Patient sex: M
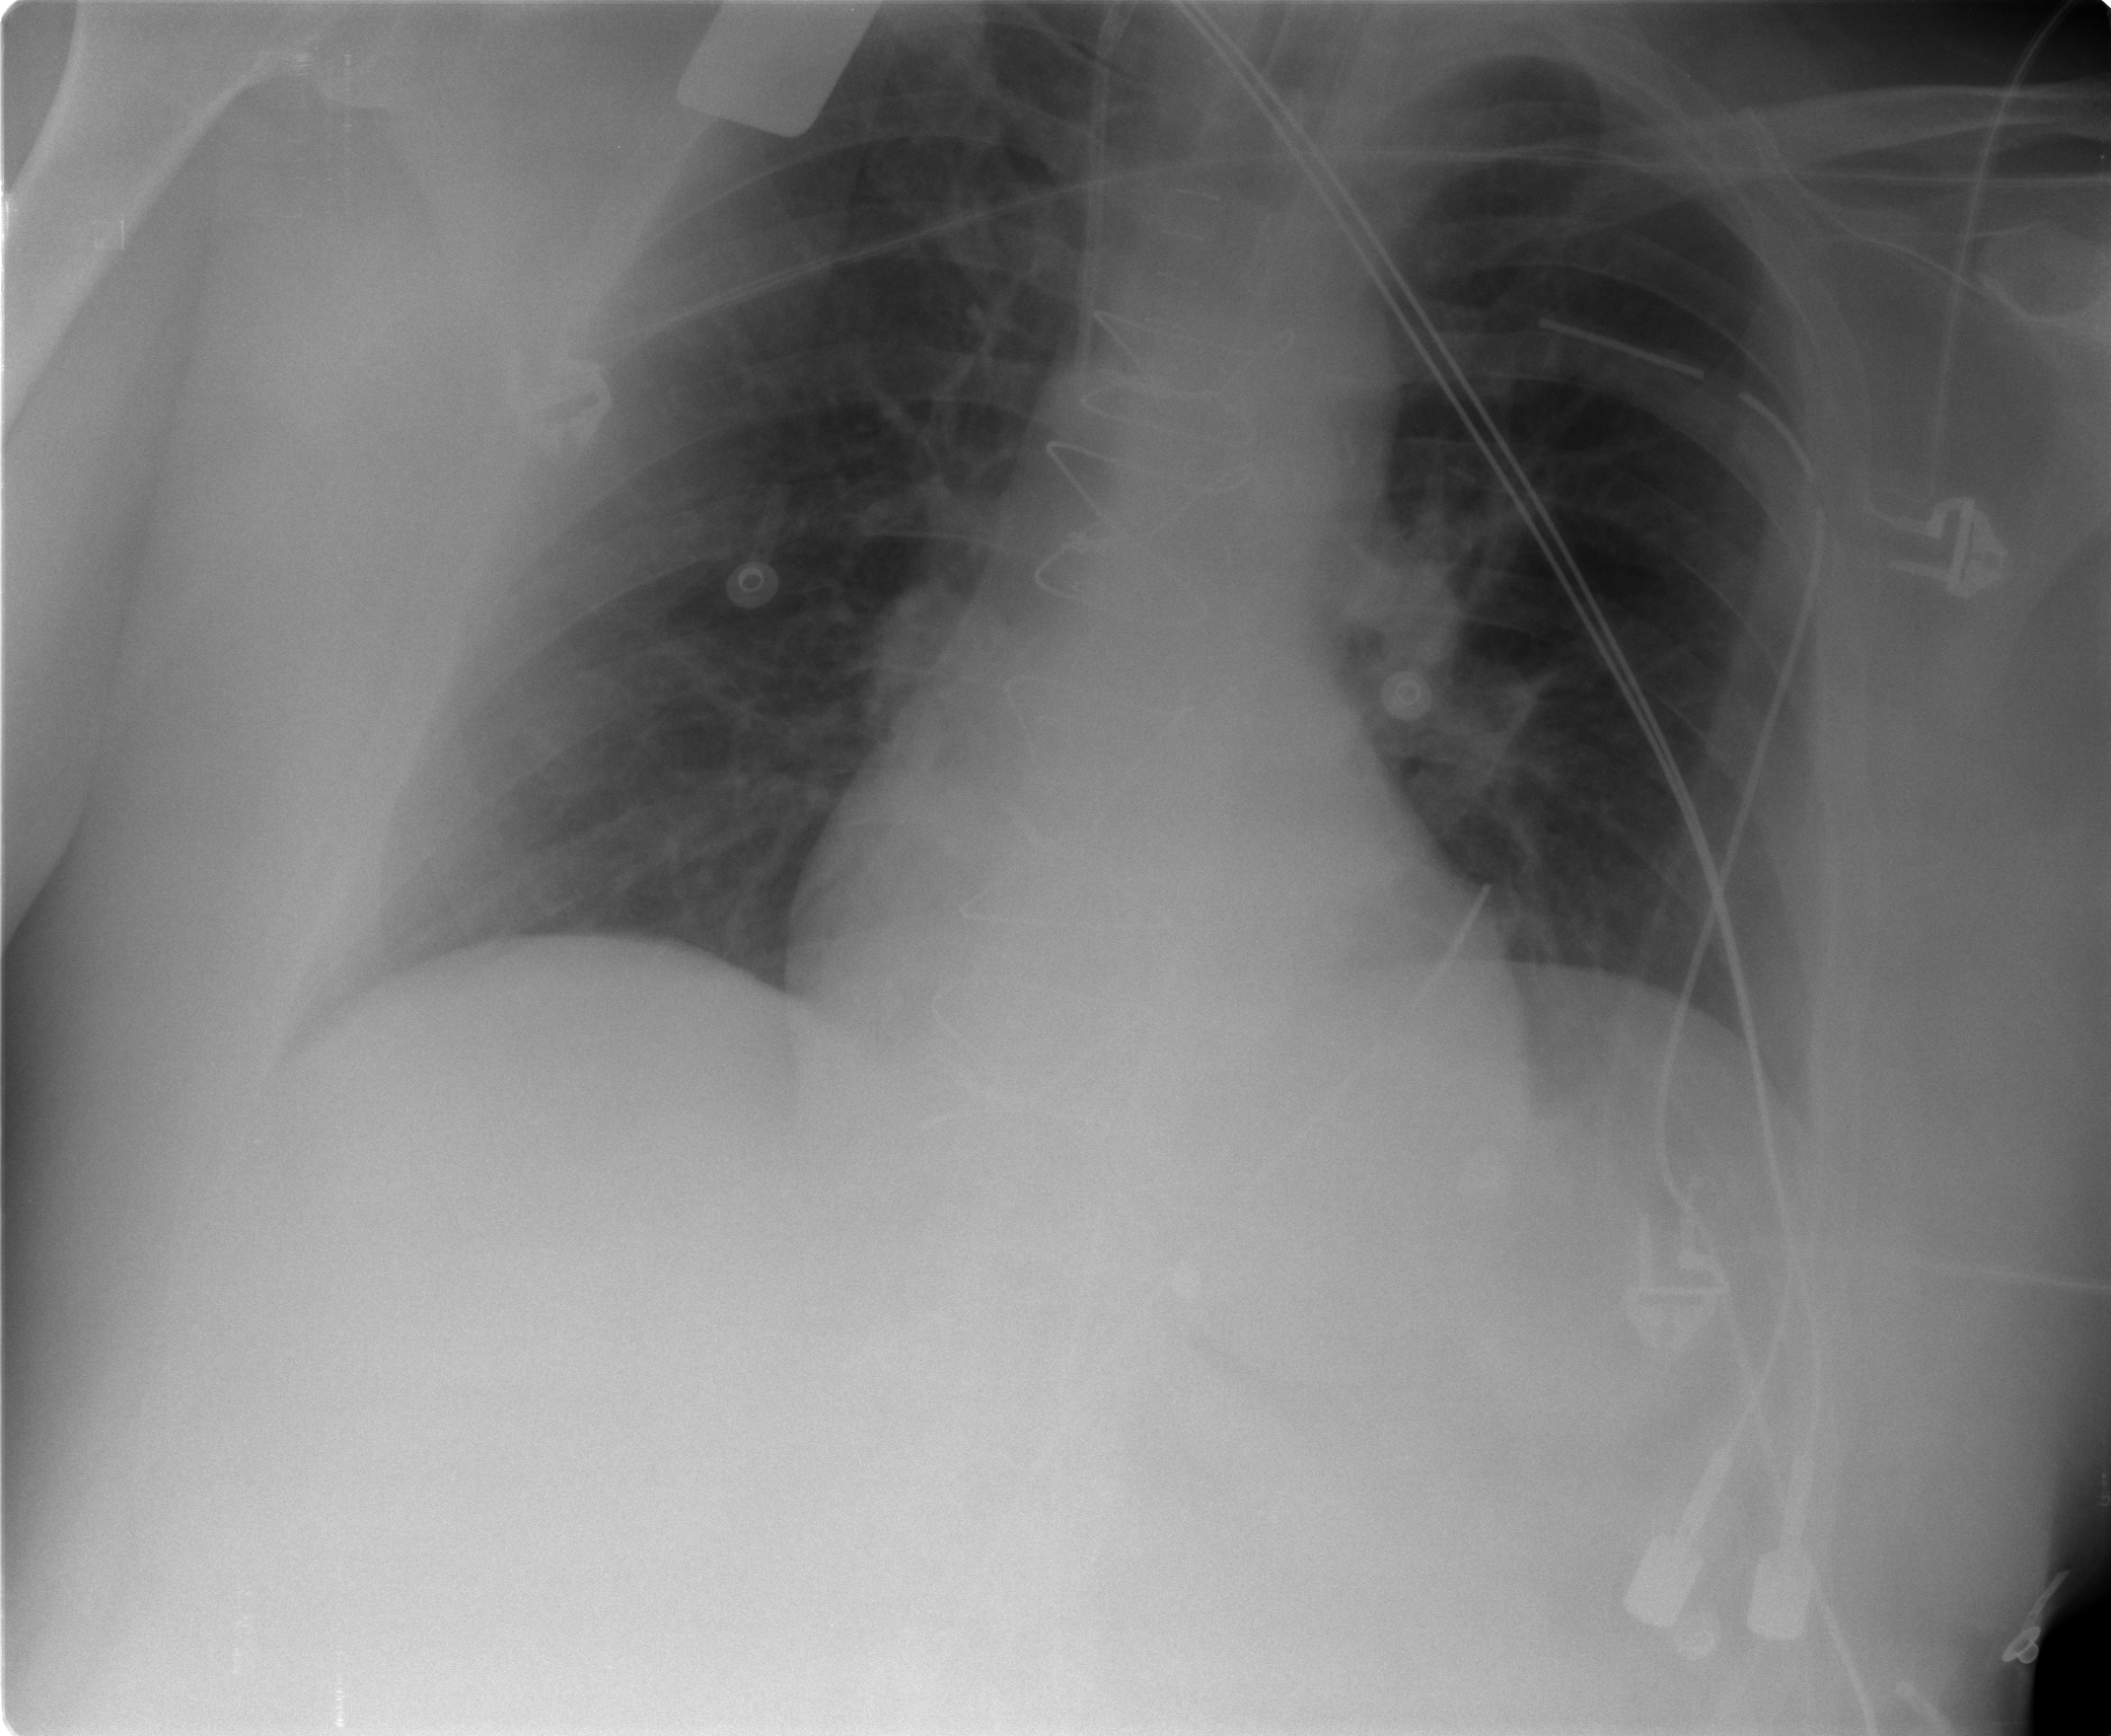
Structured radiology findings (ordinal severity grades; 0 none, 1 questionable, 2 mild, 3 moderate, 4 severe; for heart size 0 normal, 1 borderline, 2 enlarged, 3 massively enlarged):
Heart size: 0
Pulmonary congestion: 1
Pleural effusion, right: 0
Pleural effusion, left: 0
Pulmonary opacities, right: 0
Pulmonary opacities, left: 0
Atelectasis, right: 0
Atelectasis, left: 0